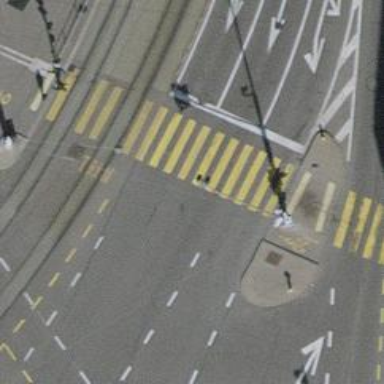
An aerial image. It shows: Crossing with zebra traffic signals.